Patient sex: M
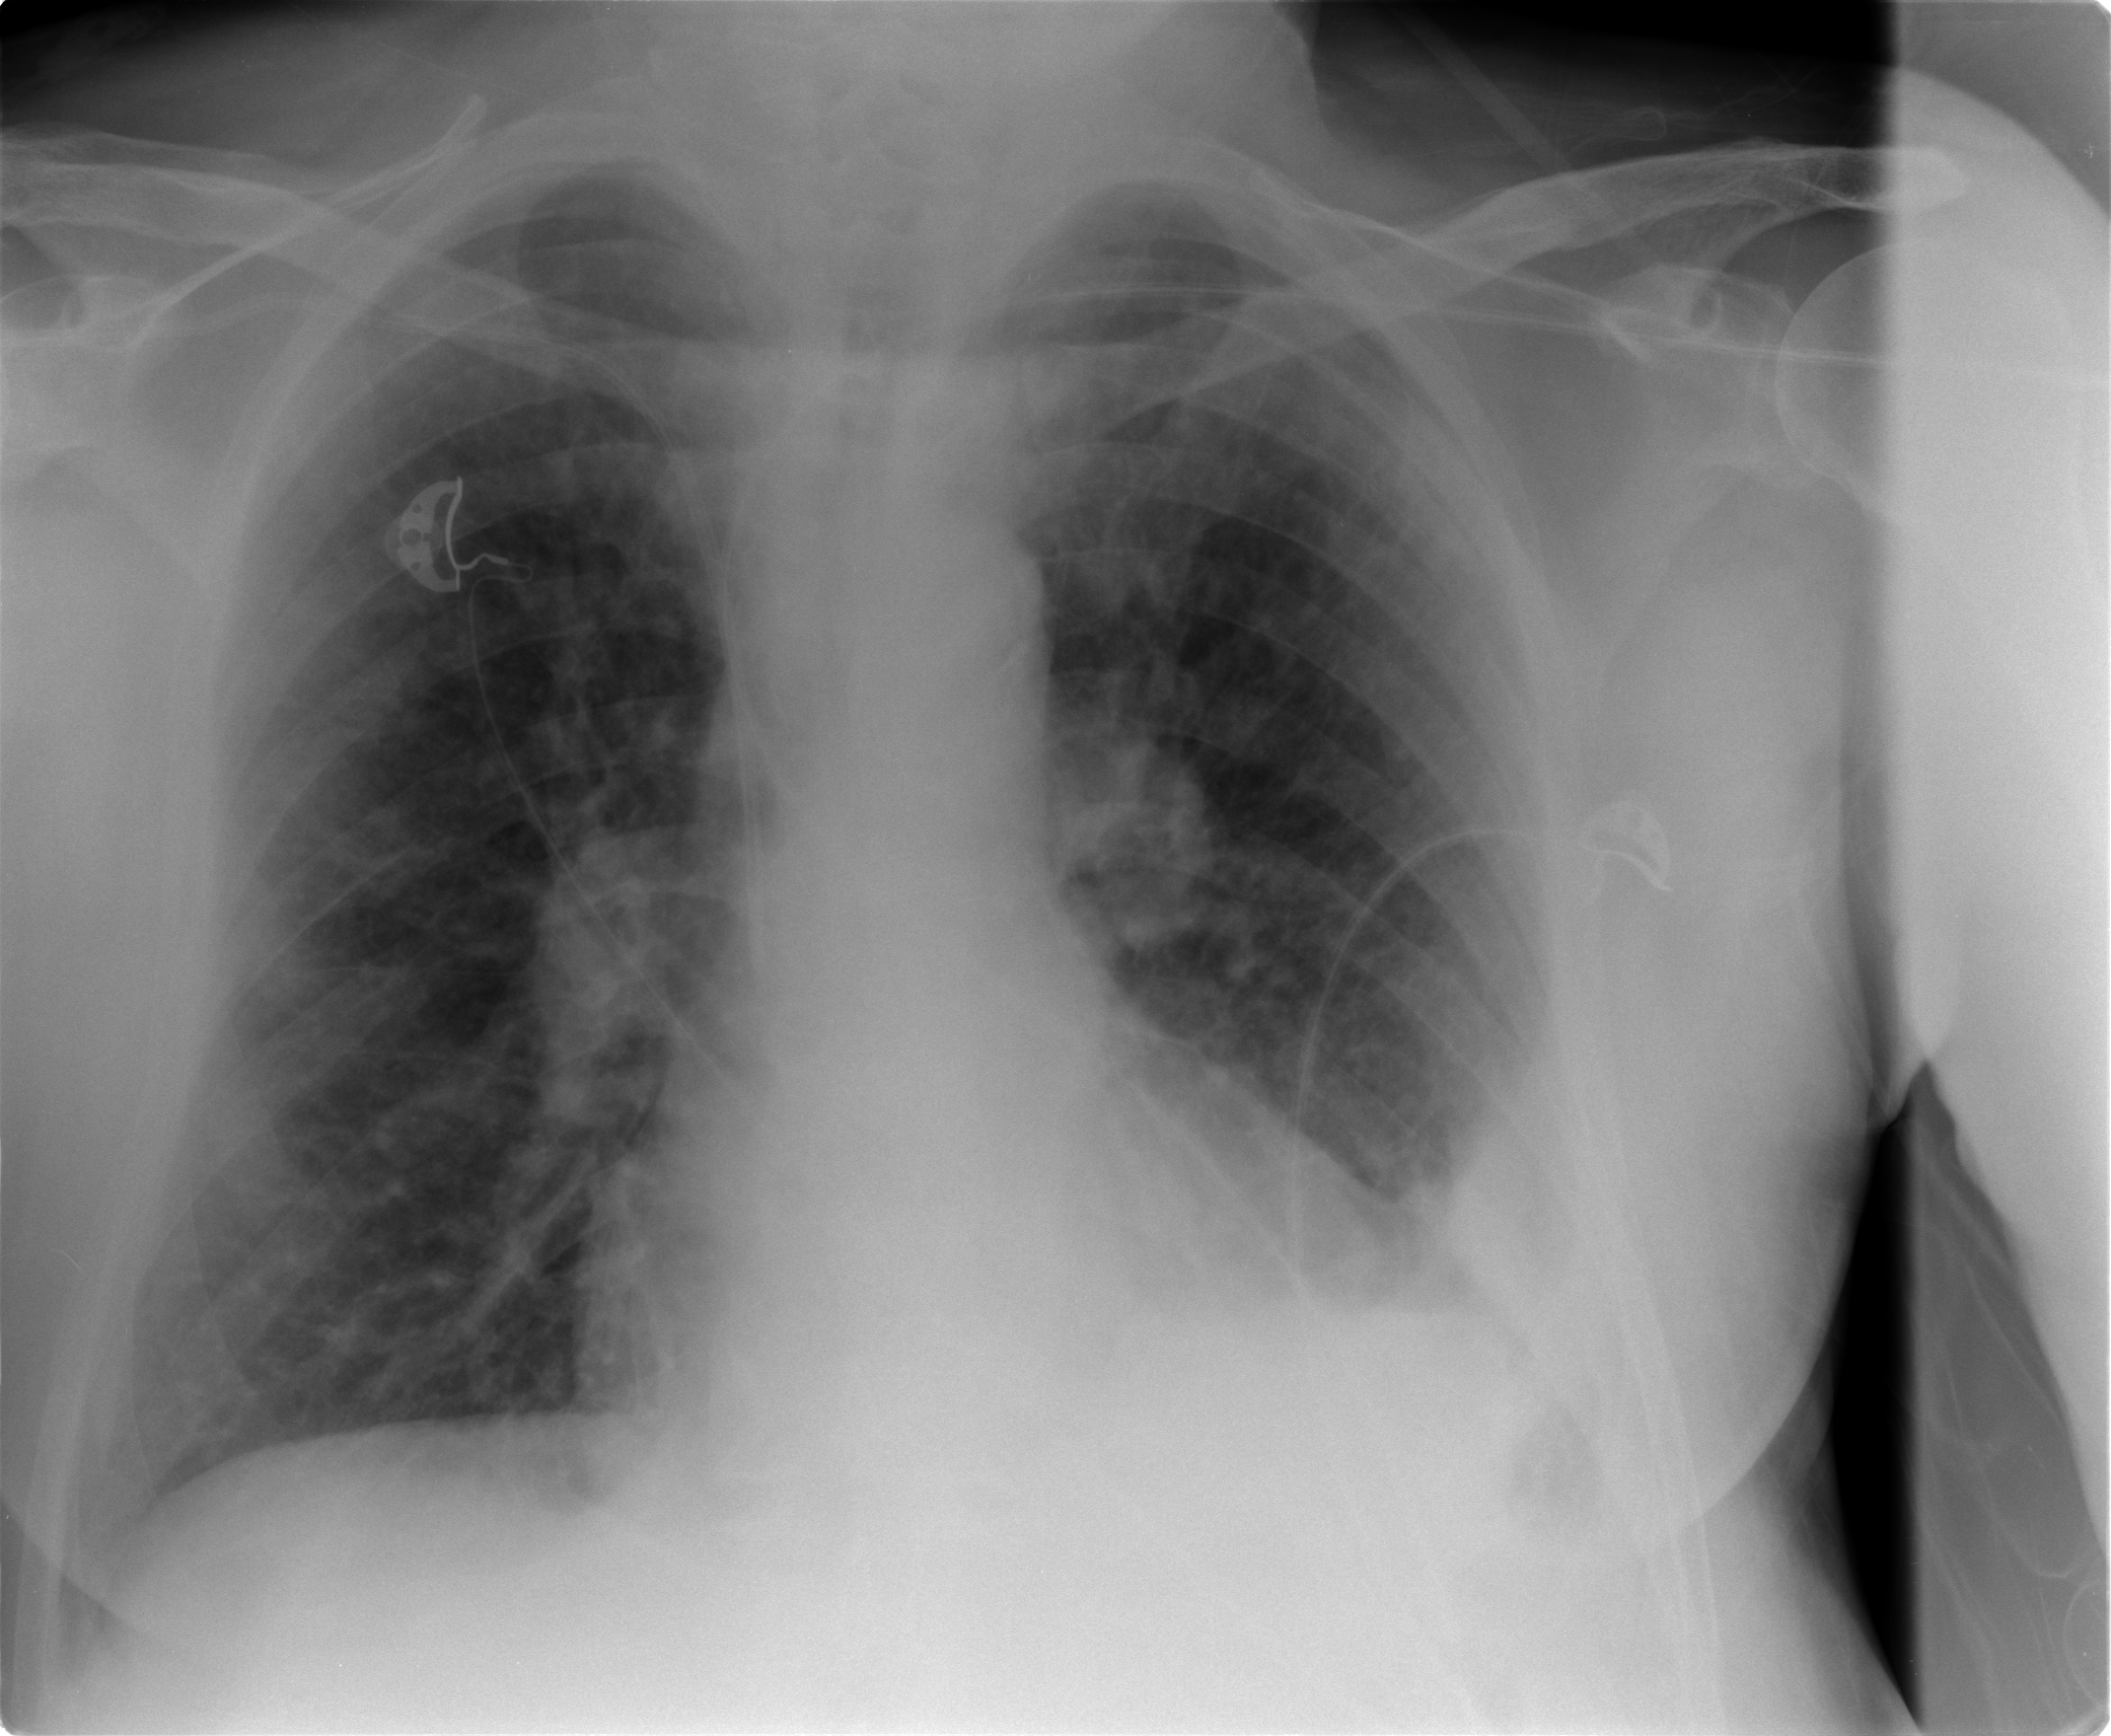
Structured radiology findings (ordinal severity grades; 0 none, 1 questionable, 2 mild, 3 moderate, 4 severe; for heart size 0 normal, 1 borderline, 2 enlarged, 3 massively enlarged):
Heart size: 0
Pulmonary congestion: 2
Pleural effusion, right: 1
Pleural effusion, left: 2
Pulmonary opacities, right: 2
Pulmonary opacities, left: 2
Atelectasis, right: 2
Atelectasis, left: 2